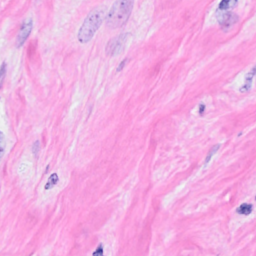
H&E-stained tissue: Breast